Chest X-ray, PA view. Patient: 77 years old, sex M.
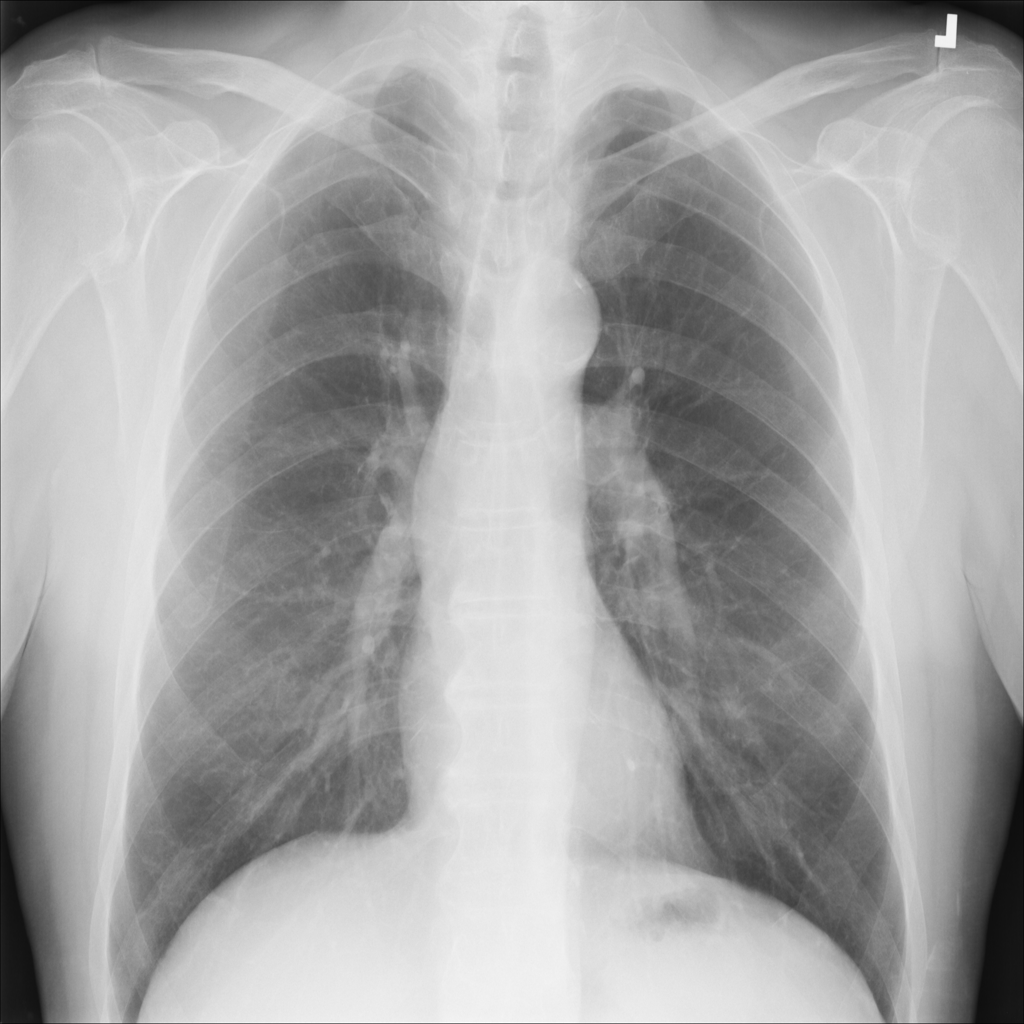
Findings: No Finding